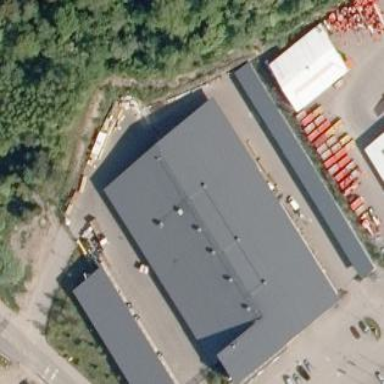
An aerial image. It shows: Hardware shop.